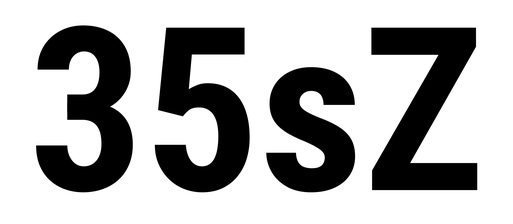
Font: Roboto_Condensed_Bold